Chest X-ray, PA view. Patient: 76 years old, sex M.
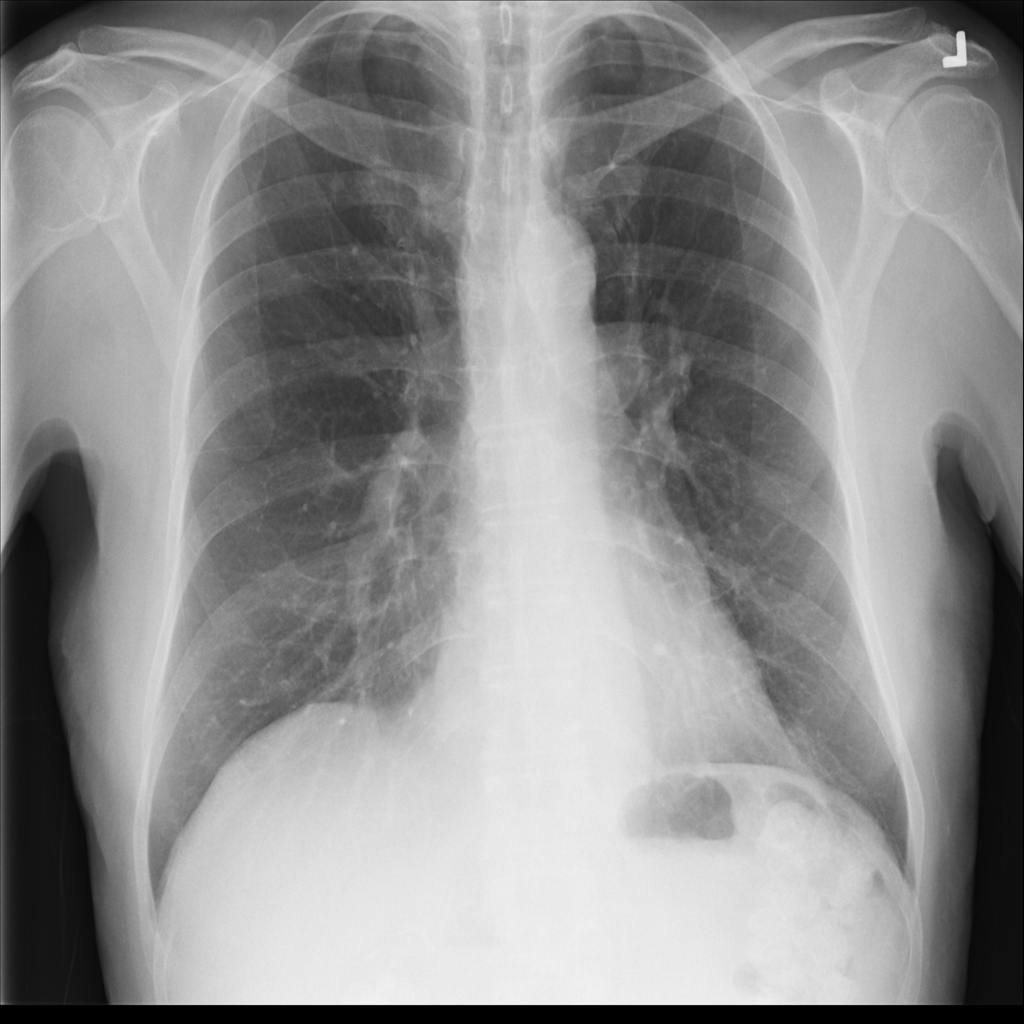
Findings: No Finding